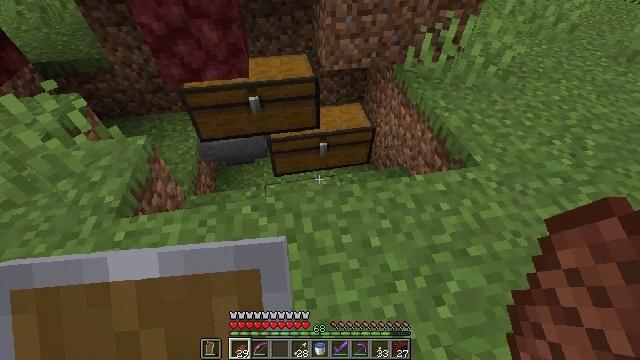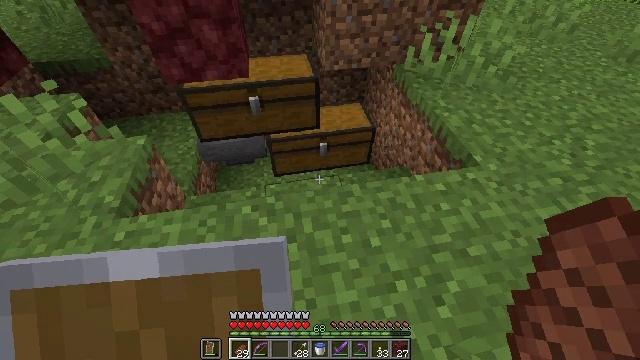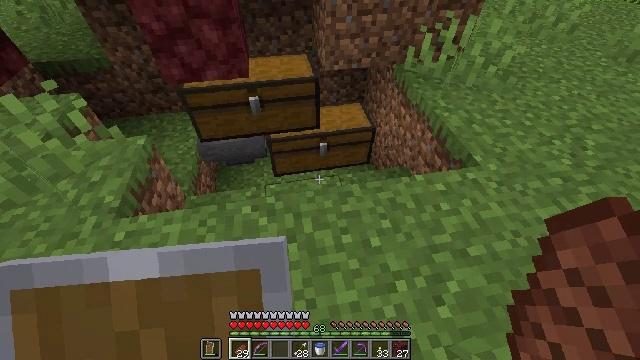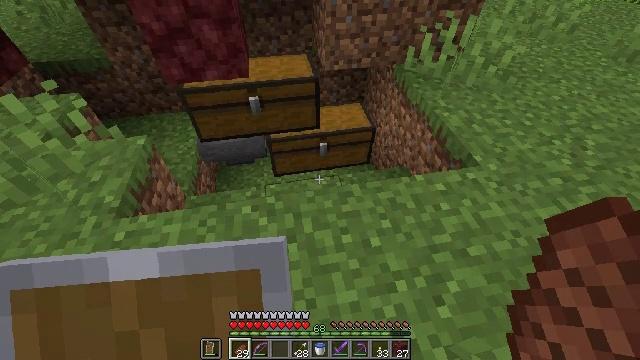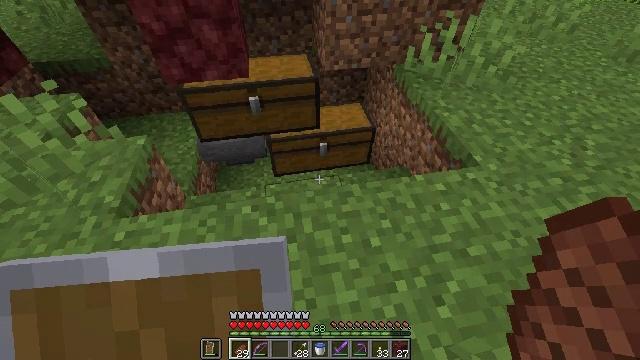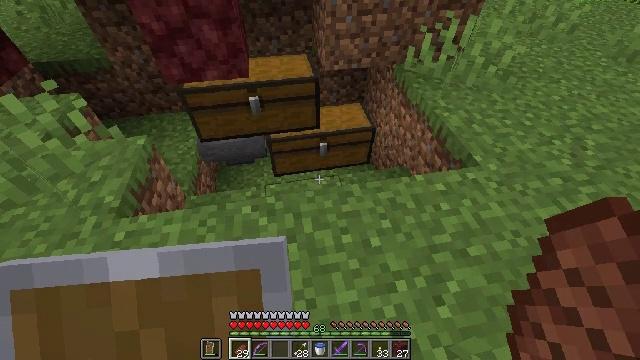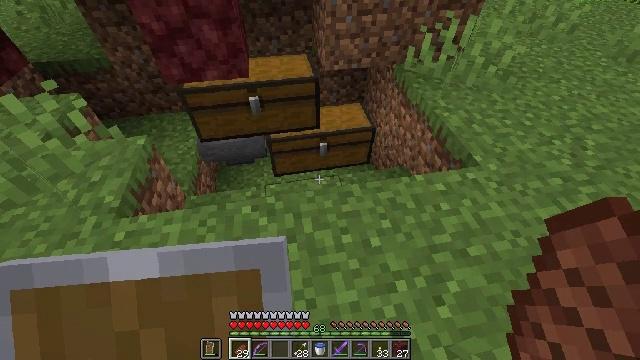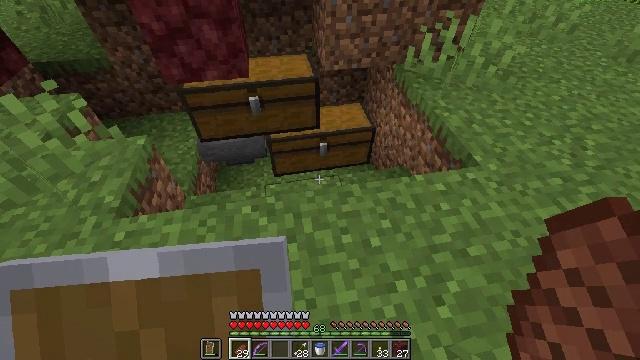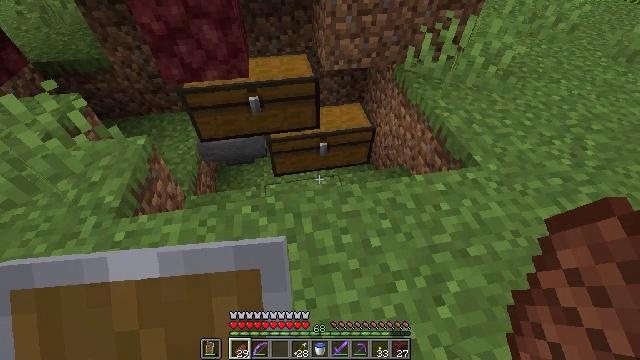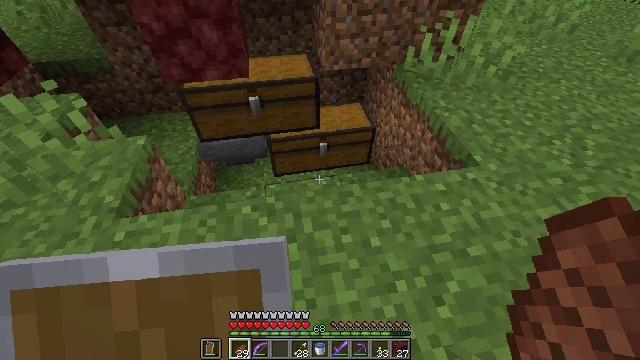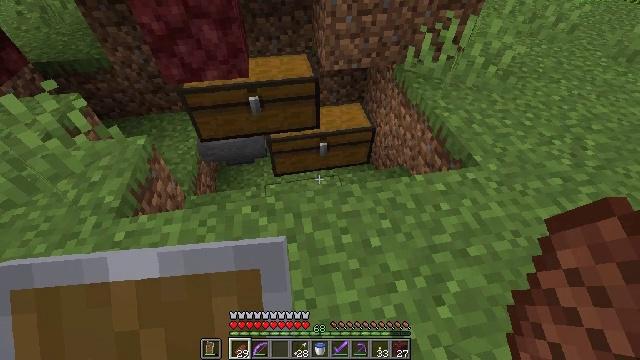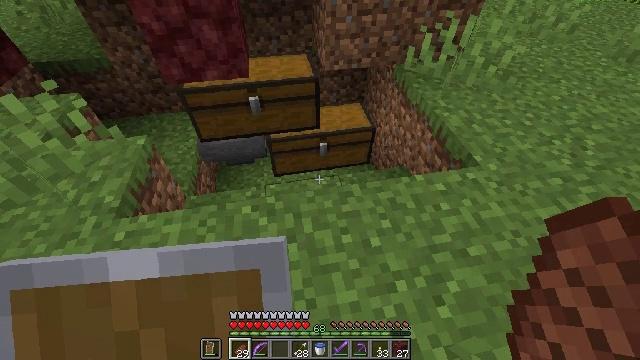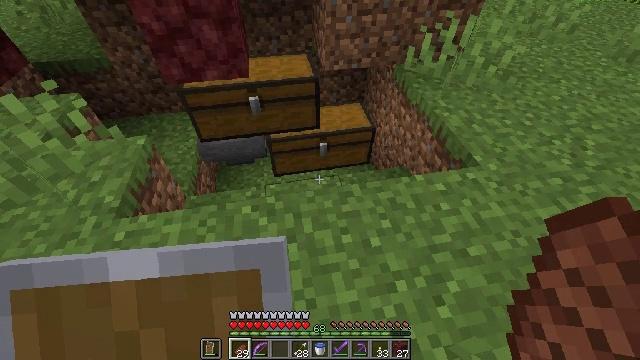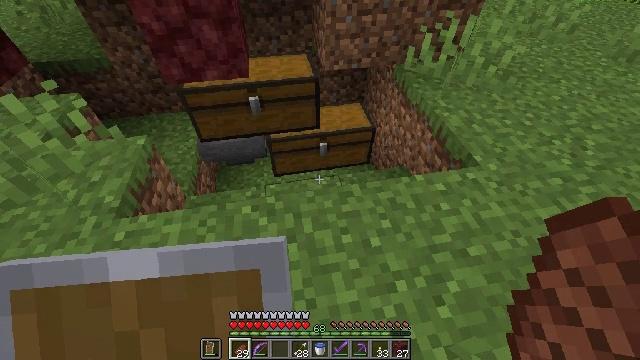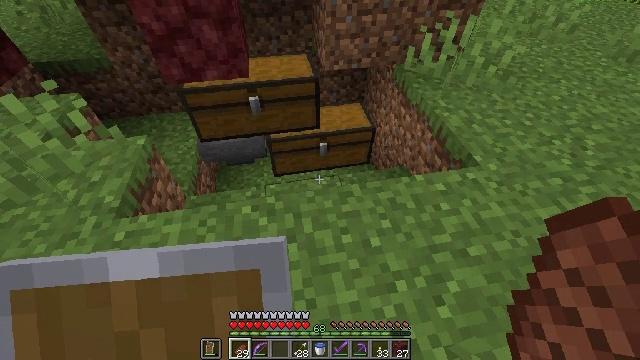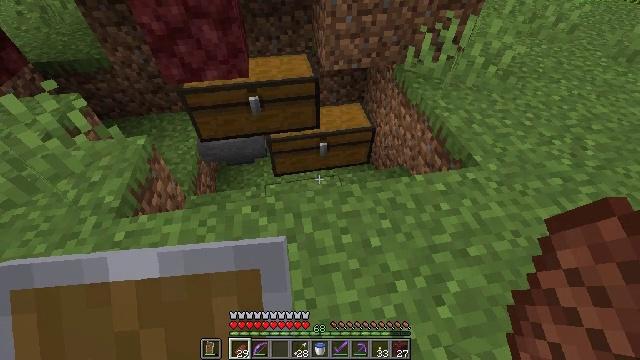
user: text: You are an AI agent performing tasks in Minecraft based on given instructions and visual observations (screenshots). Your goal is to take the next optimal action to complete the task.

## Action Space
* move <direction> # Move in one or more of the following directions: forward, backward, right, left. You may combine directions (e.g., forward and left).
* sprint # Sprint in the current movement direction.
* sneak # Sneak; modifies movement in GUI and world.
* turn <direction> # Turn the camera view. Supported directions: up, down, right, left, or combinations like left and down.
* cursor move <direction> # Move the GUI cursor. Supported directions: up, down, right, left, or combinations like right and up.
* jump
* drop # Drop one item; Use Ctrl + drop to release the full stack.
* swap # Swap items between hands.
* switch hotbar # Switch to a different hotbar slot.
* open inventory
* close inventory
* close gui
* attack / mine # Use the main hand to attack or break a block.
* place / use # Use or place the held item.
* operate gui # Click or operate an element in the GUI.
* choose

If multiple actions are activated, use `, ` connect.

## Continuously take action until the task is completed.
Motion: motion action
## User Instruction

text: Mine the pumpkin from the ground.
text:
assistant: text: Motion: no_op
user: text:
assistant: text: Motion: no_op
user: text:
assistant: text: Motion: no_op
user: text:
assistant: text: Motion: no_op
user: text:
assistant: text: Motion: no_op
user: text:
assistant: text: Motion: no_op
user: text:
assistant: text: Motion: no_op
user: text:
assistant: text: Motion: no_op
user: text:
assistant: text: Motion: no_op
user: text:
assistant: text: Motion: no_op
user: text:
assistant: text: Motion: no_op
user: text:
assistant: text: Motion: no_op
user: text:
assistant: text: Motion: no_op
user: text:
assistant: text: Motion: no_op
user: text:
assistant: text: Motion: no_op
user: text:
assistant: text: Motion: no_op
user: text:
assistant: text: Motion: no_op
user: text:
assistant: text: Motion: no_op
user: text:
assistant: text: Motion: no_op
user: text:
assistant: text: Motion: no_op
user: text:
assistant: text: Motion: no_op
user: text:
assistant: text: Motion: no_op
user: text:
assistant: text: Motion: no_op
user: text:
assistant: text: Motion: no_op
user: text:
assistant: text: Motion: no_op
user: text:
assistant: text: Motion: no_op
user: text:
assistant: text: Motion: no_op
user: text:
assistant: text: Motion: no_op
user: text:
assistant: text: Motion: no_op
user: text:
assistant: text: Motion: no_op